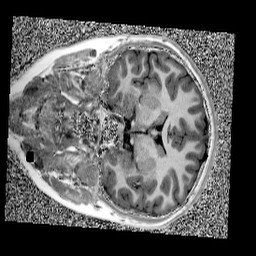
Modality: UNIT1
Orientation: coronal
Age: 11
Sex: female
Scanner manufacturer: siemens
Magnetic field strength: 3 T
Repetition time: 4 s
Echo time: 0.00303 s